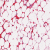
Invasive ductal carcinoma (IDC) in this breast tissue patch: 0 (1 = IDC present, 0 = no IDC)